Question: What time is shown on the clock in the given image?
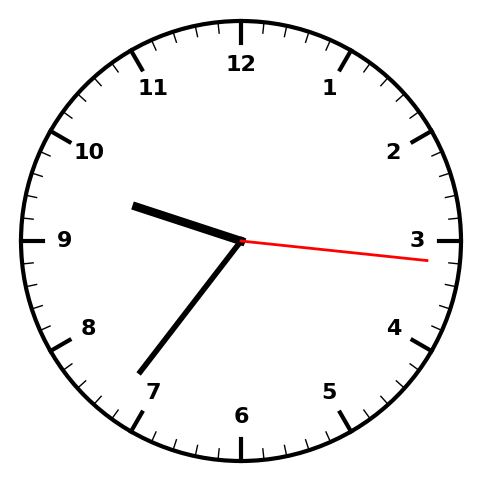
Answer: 09:36:16